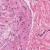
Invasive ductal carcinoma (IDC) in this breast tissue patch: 0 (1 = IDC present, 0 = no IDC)